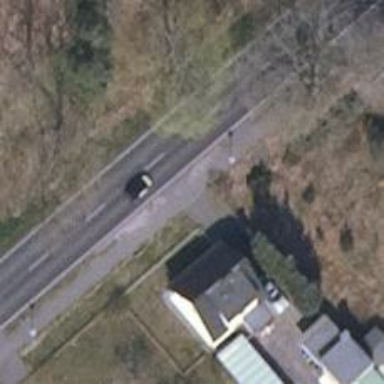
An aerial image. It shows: Paved driveway road for service purposes.